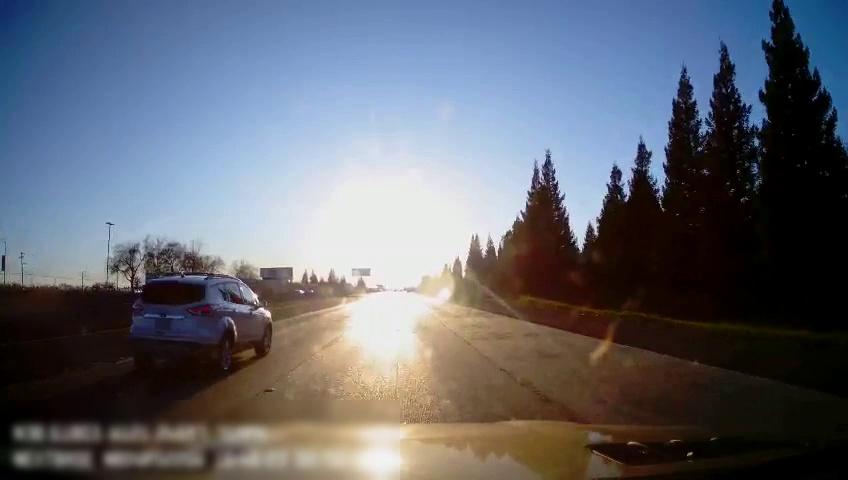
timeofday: Day
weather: Sunny
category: Drivable Space
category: Vehicles | SUV
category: Vehicles | Car
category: Lanes | Alternate Lane
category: Lanes | Alternate Lane
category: Lanes | Alternate Lane